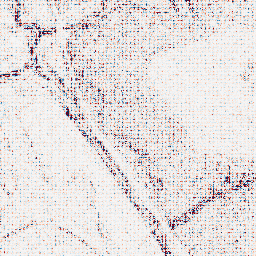
Category: wavelet
Decomposition family: wavelet_reverse_biorthogonal
Decomposition parameters: wavelet: rbio2.4
level: 1
Upsampling method: sinc_blackman
Upsampling parameters: scale: 4
kernel_size: 4
Upsampling scale: 4